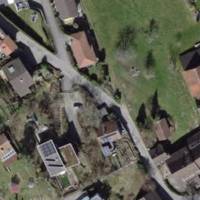
EUNIS habitat code: 55
Species observed at this site:
Parnassia palustris
Salvia glutinosa
Neotinea ustulata